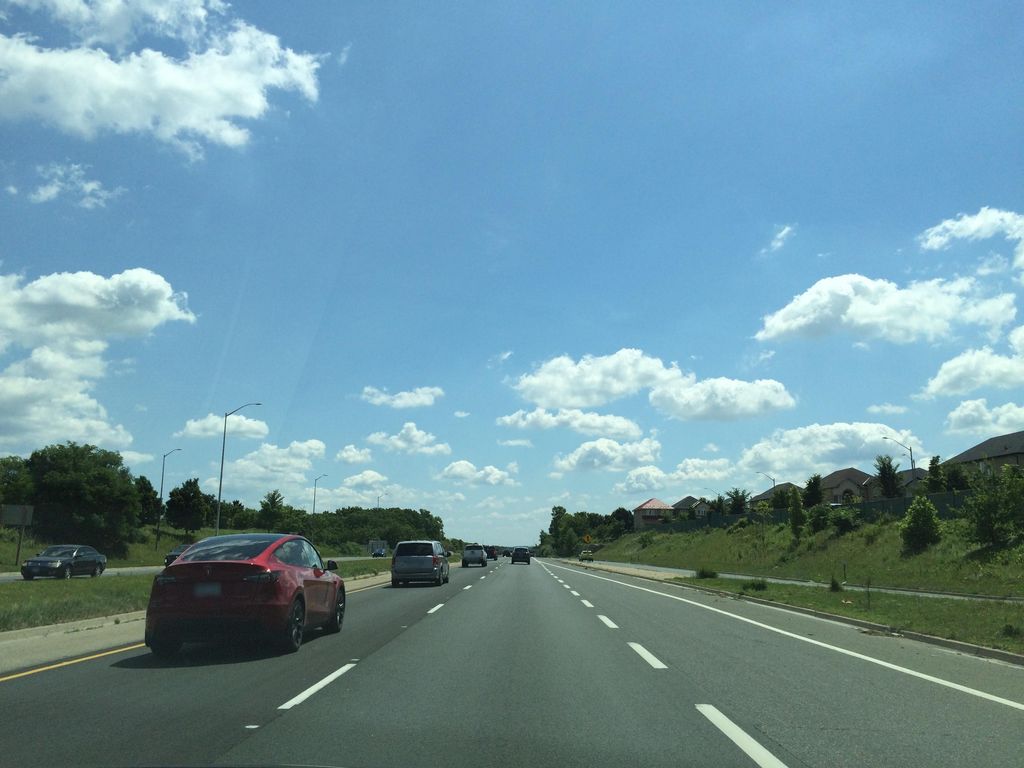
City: hamilton